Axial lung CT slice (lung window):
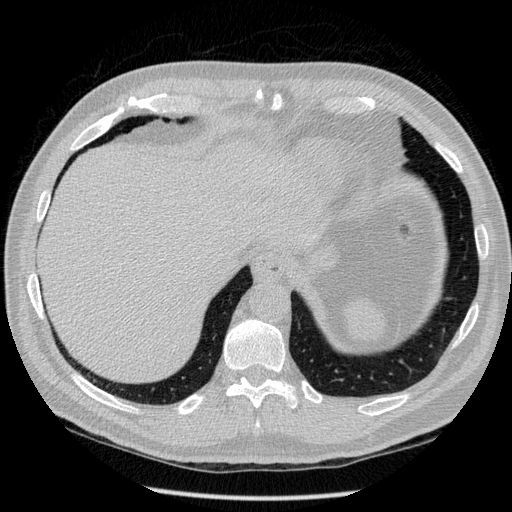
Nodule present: no